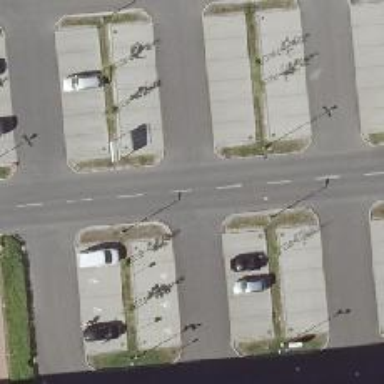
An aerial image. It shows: Asphalt parking aisle road for service vehicles.